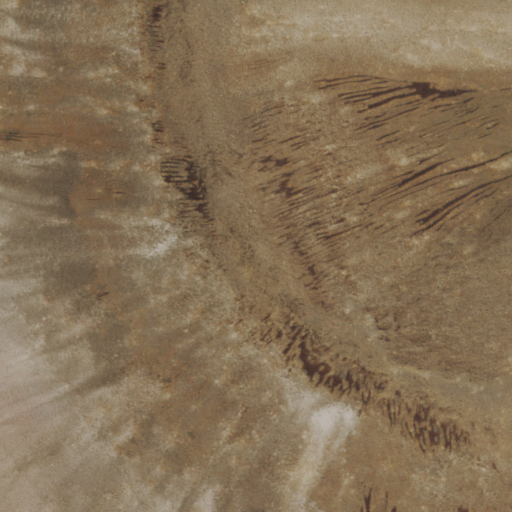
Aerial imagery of mountain in Nevada named Black Point containing only shrub